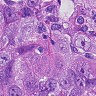
Metastatic tissue present: yes